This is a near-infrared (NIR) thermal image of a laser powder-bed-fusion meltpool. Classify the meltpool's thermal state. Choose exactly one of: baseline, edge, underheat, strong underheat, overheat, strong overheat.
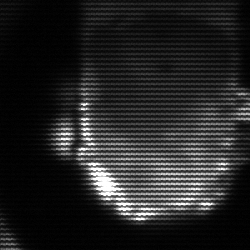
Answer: baseline